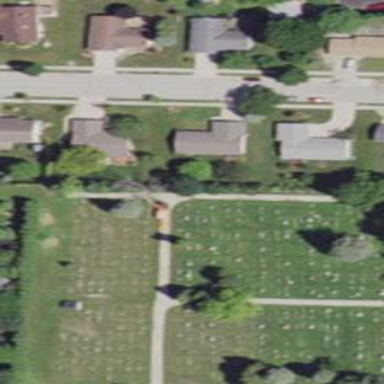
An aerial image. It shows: Cemetery with graves.